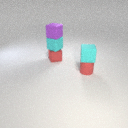
small cyan rubber cube above small red rubber cylinder